Interaction volume radius: 5 \u00c5
Interaction volume height: 15 \u00c5
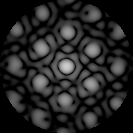
Disorder parameter: 0.2407